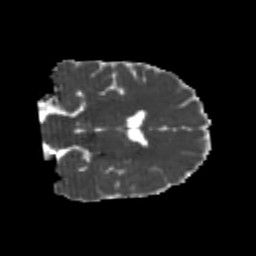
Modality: MD
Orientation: coronal
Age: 24
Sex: male
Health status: healthy
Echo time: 0.074 s